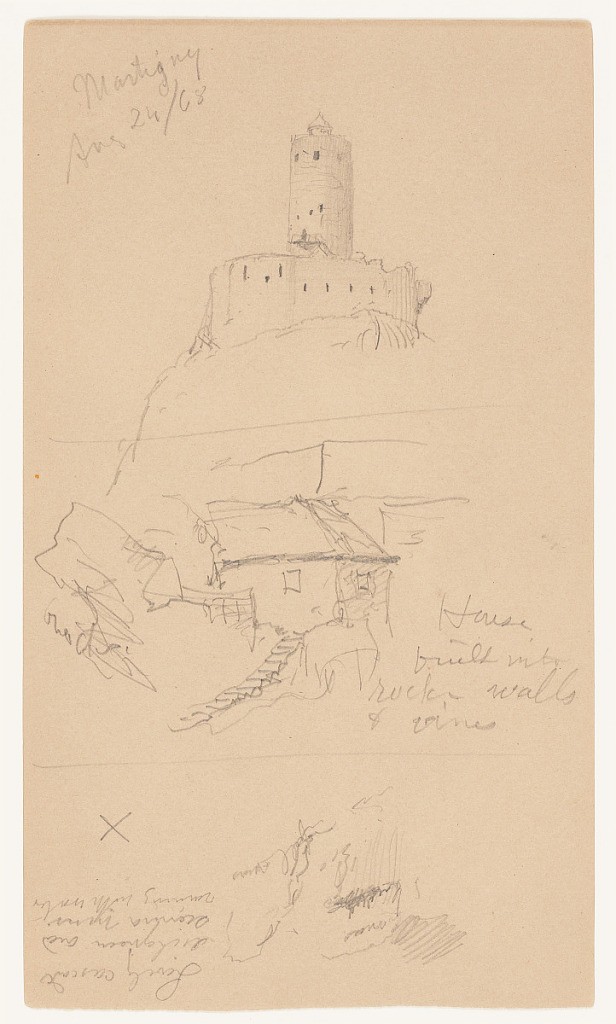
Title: Buildings and a Cascade near Martigny, Switzerland
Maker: Frederic Edwin Church, American, 1826–1900
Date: August 24, 1868
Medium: Graphite on light brown wove paper; verso: graphite
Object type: Drawing
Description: Architecture and landscape sketch showing a view of two buildings and a waterfall in or near Martigny, Switzerland. At upper center, a view of the Château de la Bâtiaz, with its tall, central, cylindrical stone tower surrounded by a lower wall, is shown perched atop a rugged prominence. A loose sketch of a small house built into a rocky cliffside situated at center, and distinguished from the other sketches by two horizontal dividing lines above and below it. At lower center and oppositely oriented, a small waterfall is loosely sketched.

Verso: Landscape sketch showing a detailed view of a rugged mountain summit in the alps around Sion, Switzerland. The mountain dominates the view at center, with its sharp, craggy peaks rising into the sky. The lower slopes of the mountain are covered in trees, while in the background, another range of rugged mountains with sharp peaks is visible.